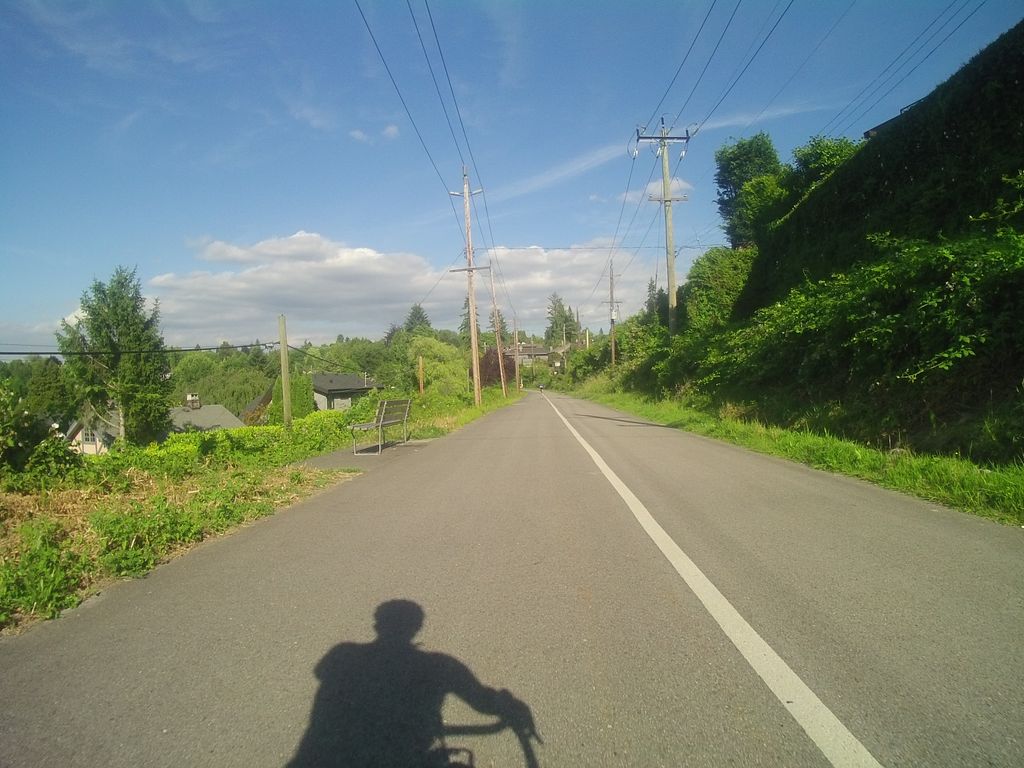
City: vancouver